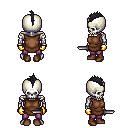
a pixel art fantasy rpg character, male body template, skeleton, brown tunic, magenta pants, raven mohawk hairstyle, gold gloves, brown shoes, dagger, four views (front, back, left, right), 2x2 character sprite sheet, small pixel art, hard edges, no anti-aliasing